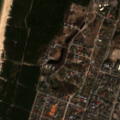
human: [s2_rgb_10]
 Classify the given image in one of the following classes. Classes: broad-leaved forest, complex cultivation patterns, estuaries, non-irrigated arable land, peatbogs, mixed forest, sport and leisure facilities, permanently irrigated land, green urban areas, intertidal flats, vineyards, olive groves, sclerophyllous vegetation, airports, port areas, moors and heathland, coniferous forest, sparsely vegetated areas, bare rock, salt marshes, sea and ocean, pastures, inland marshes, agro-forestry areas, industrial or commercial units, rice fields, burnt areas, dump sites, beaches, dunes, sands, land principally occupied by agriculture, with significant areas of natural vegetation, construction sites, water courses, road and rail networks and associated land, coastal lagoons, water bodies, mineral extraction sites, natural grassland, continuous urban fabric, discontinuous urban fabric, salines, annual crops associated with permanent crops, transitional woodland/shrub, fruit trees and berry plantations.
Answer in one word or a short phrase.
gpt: discontinuous urban fabric, green urban areas, coniferous forest, beaches, dunes, sands, sea and ocean